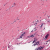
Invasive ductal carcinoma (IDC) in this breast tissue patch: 0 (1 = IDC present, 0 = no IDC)